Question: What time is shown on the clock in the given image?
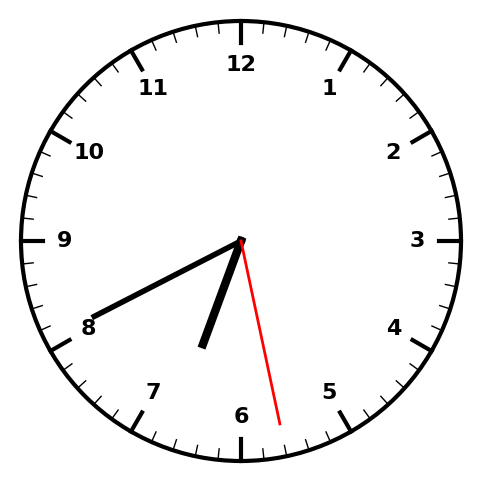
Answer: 06:40:28